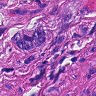
Metastatic tissue present: yes